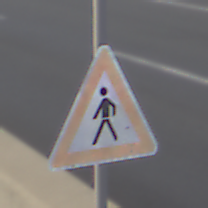
Verkehrszeichen: FussgaengerRechts
Umgebung: Outdoor, Suburban
Tageszeit: MorningAfternoon
Wetter: PartlyCloudy
Licht: Natural
Jahreszeit: NotSpecified
Kontrast: LowContrast